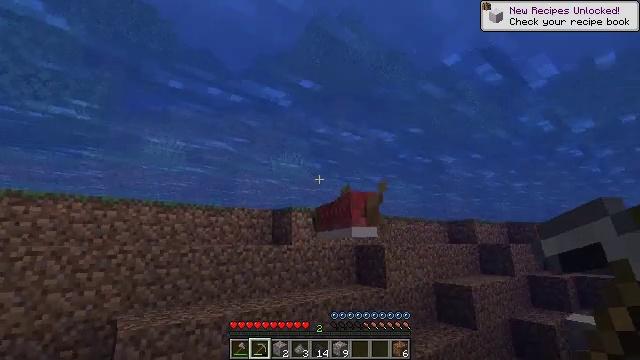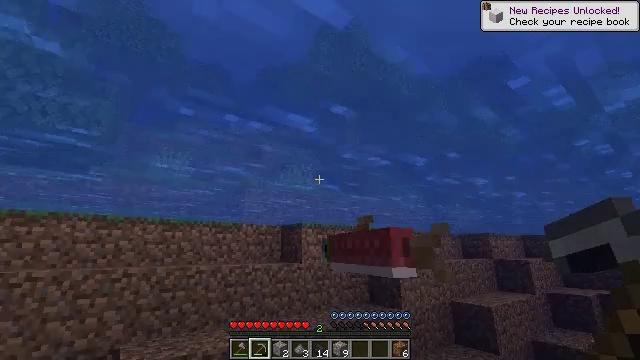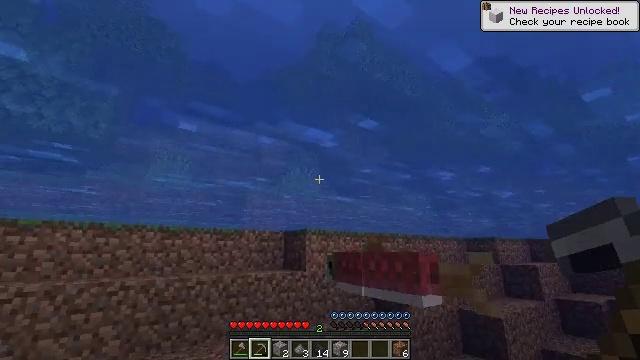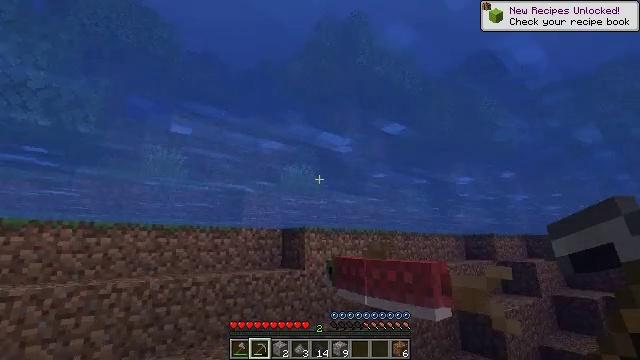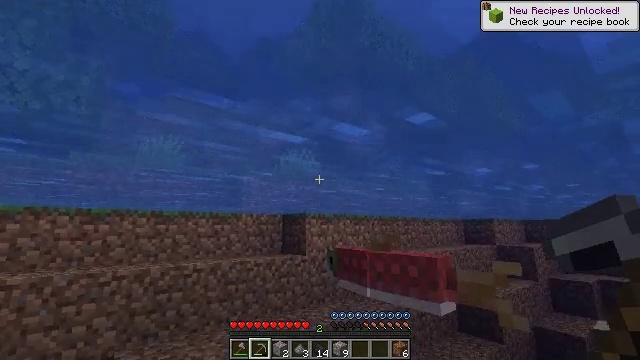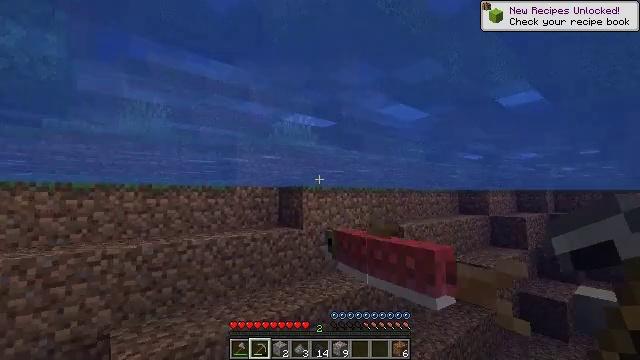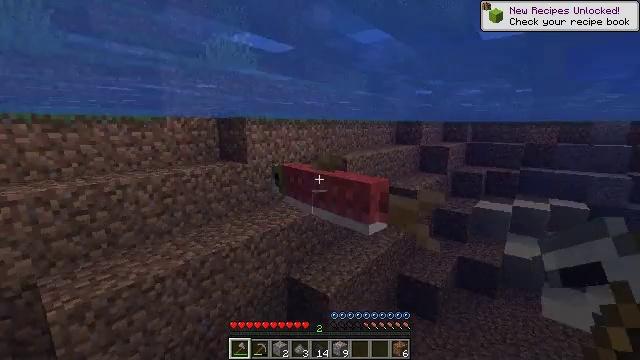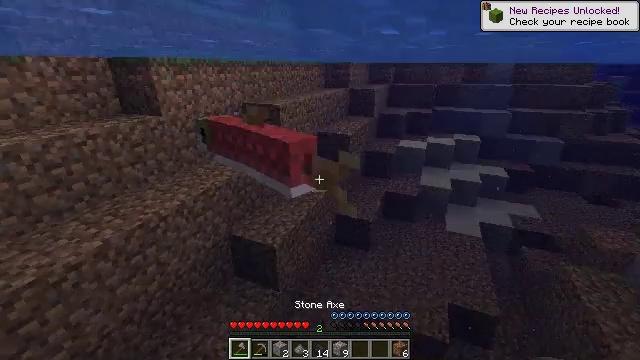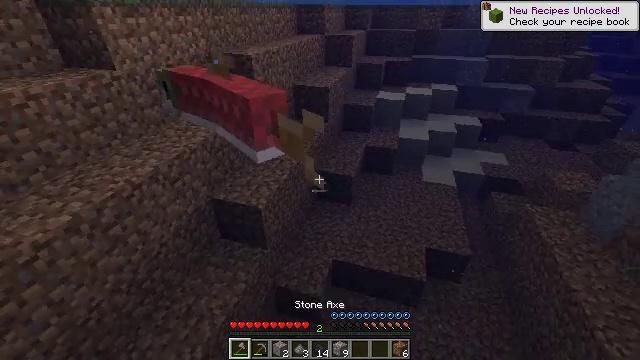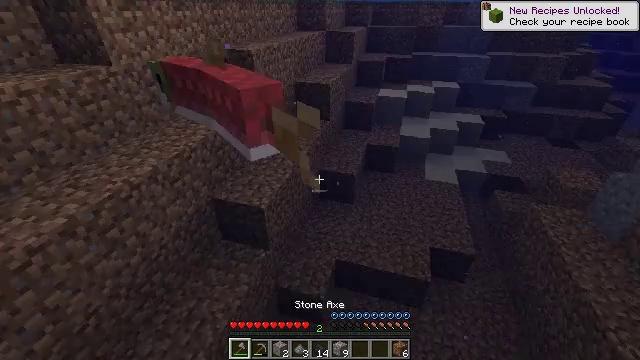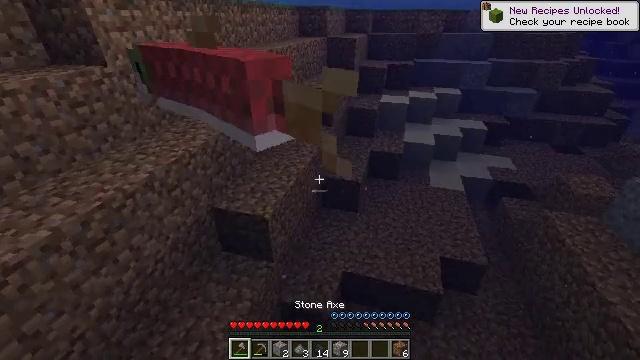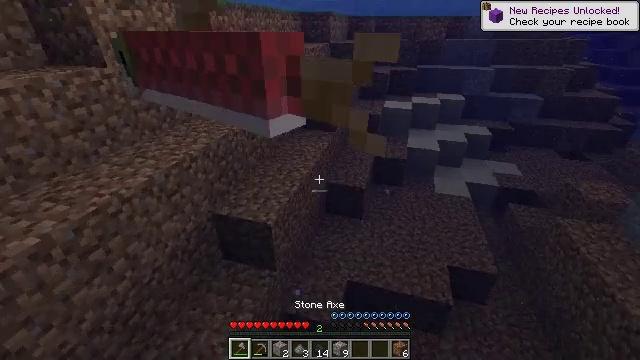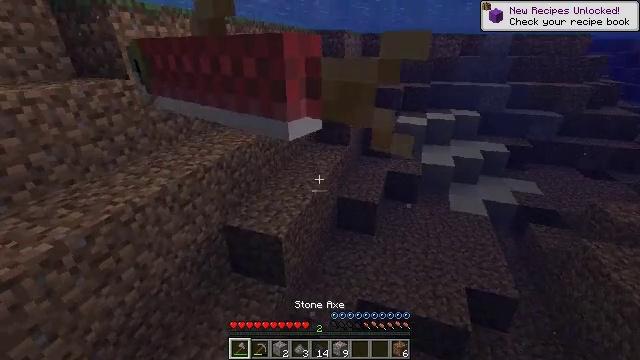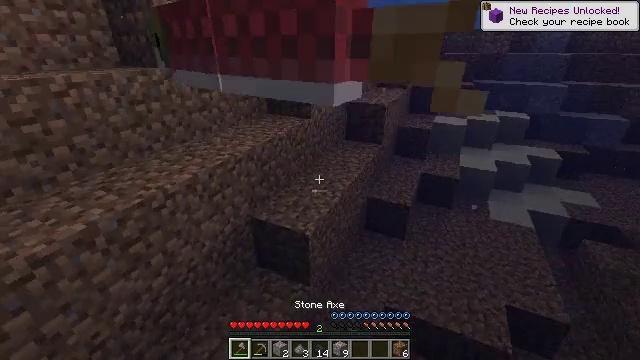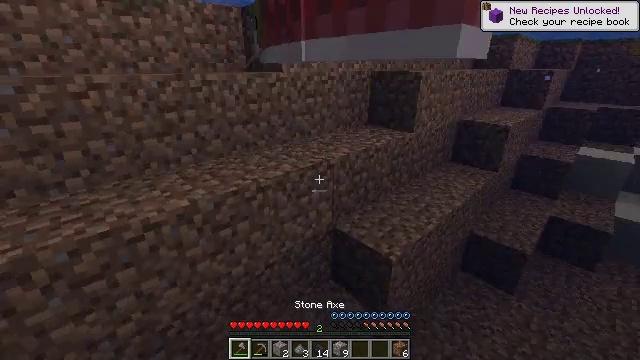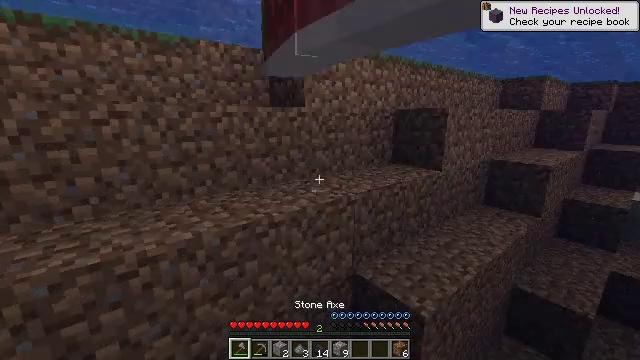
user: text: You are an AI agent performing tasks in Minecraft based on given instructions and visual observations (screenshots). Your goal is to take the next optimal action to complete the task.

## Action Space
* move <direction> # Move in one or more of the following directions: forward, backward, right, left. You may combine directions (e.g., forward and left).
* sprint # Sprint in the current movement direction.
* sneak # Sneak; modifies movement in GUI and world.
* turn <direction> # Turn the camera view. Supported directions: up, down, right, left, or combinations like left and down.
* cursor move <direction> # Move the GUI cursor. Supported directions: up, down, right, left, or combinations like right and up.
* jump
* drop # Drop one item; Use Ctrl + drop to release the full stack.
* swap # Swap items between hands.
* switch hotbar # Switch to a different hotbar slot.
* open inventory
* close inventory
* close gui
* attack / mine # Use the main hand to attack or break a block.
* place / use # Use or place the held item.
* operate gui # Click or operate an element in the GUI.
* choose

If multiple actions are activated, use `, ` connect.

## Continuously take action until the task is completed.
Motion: motion action
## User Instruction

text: Kill aquatic mobs.
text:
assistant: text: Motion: move forward, sprint, turn left and up, jump
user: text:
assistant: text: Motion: move forward, sprint
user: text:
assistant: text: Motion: move forward, turn down
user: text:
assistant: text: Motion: move forward, turn down
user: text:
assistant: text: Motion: move forward, turn right and down
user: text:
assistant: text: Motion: move forward, turn right and down, switch to hotbar 1
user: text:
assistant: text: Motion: move forward, turn right and down, switch to hotbar 1
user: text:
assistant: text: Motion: move forward, turn right and down, switch to hotbar 1
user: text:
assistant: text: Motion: move forward, attack / mine
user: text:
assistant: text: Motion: move forward, turn up, attack / mine
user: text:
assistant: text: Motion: move forward, turn up, attack / mine
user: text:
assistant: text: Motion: move forward, turn left and up
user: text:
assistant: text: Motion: move forward, turn left
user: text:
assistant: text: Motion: move forward, turn left and up
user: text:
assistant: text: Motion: move forward, turn left and up
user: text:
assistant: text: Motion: move forward, turn left and up, attack / mine
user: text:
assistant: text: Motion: move forward, turn left and up, attack / mine
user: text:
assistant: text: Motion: move forward, turn left and up, attack / mine
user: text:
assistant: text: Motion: move forward, turn left and up
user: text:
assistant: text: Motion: move forward, turn right and up
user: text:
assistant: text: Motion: move forward, turn right and up
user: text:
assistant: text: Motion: turn up
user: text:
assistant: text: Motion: turn left
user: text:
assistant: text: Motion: turn left and down
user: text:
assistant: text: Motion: turn left and down
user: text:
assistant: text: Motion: no_op
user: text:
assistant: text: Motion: turn left
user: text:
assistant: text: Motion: turn left and down
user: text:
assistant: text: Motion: turn left and down
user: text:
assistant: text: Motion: turn left and down